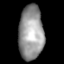
Tissue: lung
Cell type: T cells
Senescence score: 0.22
Nuclear area (px): 1314
Mean DAPI intensity: 151.204